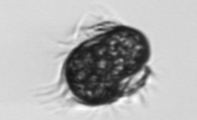
Label: Mesodinium